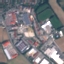
Label: Industrial